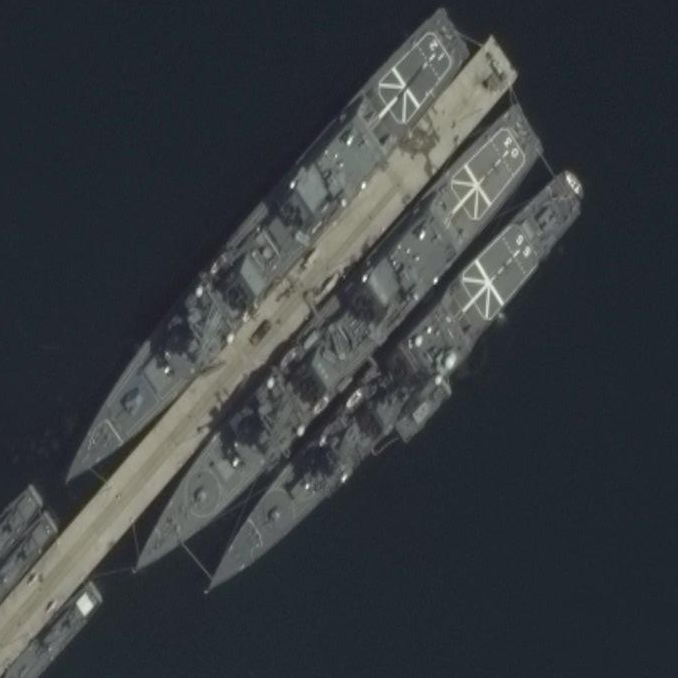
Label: cruiser